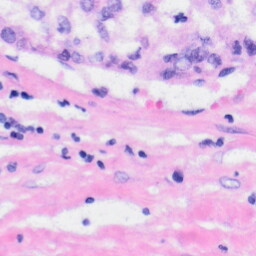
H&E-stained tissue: Liver